Question: I have , one is a in and the other is a in .
Just to know, the from is used by the in as a library
---
## Situation:
from has the following structure:

And inside the 'src', there is a 'class' that uses the , , etc in some method using global variables like this:
'''
public static final String PATH_ONE = "./files/file1.xml";
public static final String PATH_TWO = "./files/file2.xml";
...
'''
Finally, when I test the method in some 'main()' class everything works good.
---
from has a 'jar' reference to the above 'library' and If everything works good, then the web project will be able to execute the 'method' that uses the global variables without problems from the 'library' project.
---
## Problem:
When I run the web project and I want to invoke the 'method' from my 'library' that uses the above 'xml' files from it, for some reason, or the looks for the path and fails in 'Exception' because the path can not be found (It seems that tries to find the path in the web project and not in the 'library' one).
It sounds simple but I don't want to change my structure, load them as a resource or transfer files from one project to another and use external paths to make this work because I just make a recreation of the situation but I am working with lots of files with different folders and paths too.
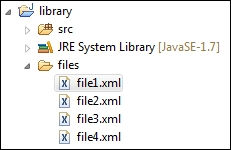
Answer: If you unzip your jar you can't find your file because not is included in your classpath.
You can See file and the folder isn't. For these reason is FileNotFoudnException.
You can to add how source folder in Eclipse ID:
1.
Create the source folder . Then you can add a new package with the name Folder.
Your project:
- src- resources- folderresource1.xmlresource2.xml
2. Modify your java project.
public static final String PATH ="";
Now, if you try to unzip the jar, you can see that the folder was added in the .classpath.
It works for me. I tried to paste image but i'm new user.